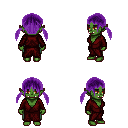
a pixel art fantasy rpg character, female body template, orc, green skin, red robe, teal pants, purple twin-tailed hairstyle, four views (front, back, left, right), 2x2 character sprite sheet, small pixel art, hard edges, no anti-aliasing